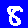
Digit: 8